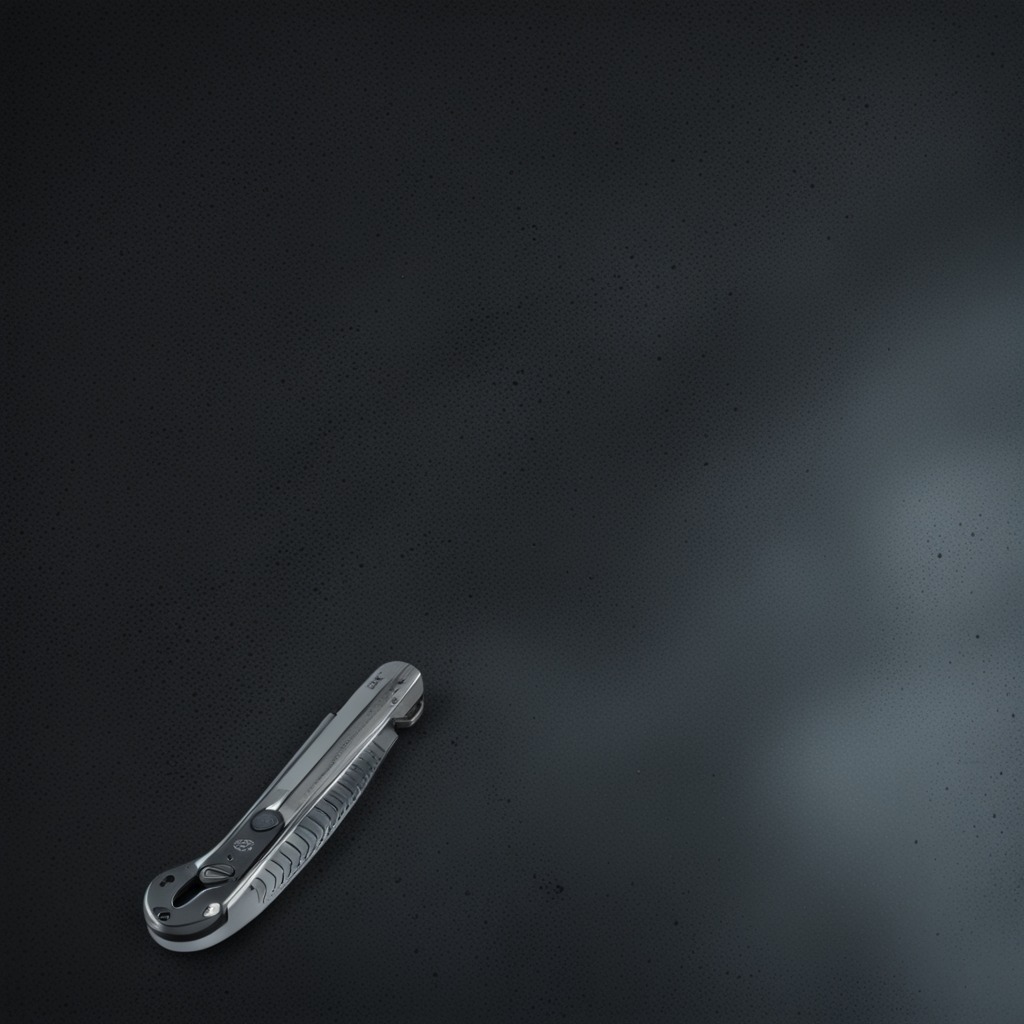
A utility knife is lying on the clean granite table inside a workshop at night.